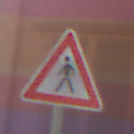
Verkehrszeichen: FussgaengerRechts
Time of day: MorningAfternoon
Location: Outdoor (Special)
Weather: PartlyCloudy
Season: NotSpecified
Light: Natural